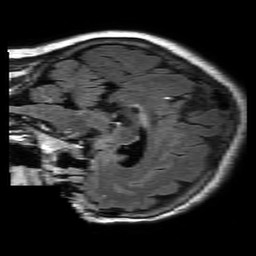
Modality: FLAIR
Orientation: sagittal
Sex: female
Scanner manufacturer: philips
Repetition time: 11 s
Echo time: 0.125 s